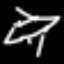
Label: airplane